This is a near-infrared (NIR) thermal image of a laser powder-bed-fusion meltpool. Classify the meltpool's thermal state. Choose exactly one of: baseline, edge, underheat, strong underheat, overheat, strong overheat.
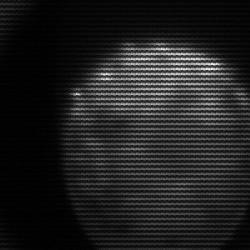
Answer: edge